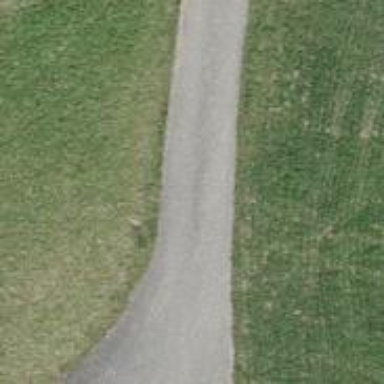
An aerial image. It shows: Well-maintained track road of grade 1.